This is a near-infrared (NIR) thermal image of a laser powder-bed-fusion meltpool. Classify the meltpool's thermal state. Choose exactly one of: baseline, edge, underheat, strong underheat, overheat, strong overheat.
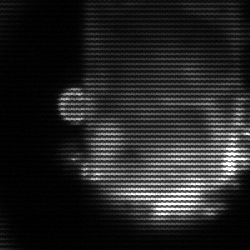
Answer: baseline